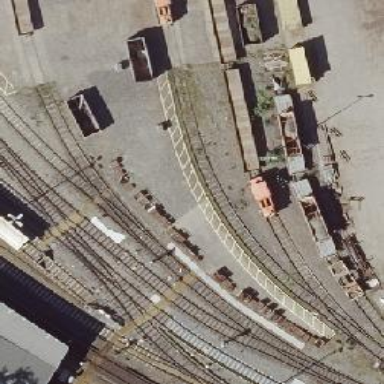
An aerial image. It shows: Railway switch with turnout to the right.